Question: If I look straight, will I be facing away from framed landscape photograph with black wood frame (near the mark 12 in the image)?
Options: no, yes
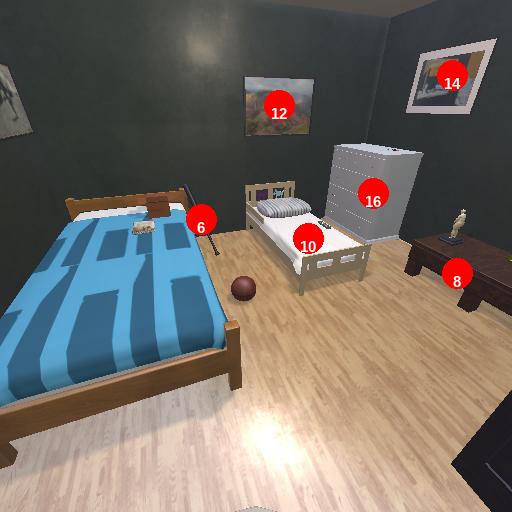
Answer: no